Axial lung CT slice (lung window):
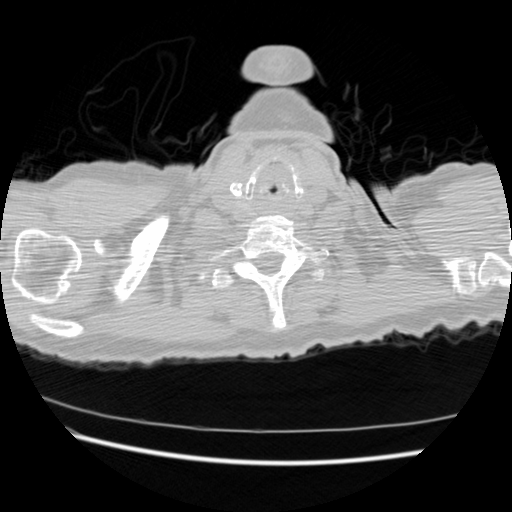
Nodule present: no